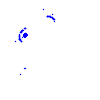
Particle: pion